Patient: sex M, age 30
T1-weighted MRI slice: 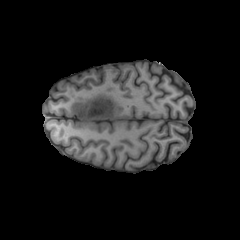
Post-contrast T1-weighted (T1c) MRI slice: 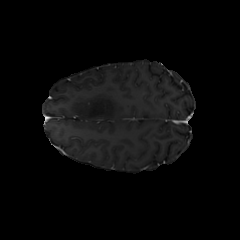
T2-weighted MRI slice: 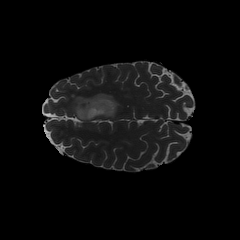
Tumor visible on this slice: yes
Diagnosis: Astrocytoma, IDH-mutant
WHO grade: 2